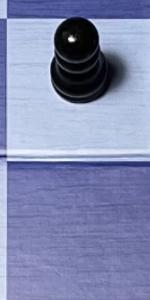
Label: Empty